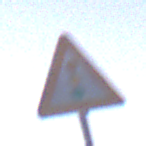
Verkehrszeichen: Lichtzeichenanlage
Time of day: Dusk
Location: Outdoor (Nature)
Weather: Clear
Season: NotSpecified
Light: Natural